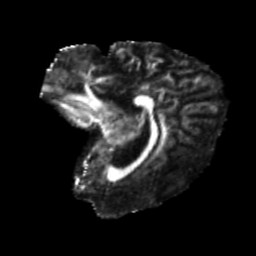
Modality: FA
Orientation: sagittal
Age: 36
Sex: female
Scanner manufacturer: siemens
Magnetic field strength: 3 T
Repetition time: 5.25 s
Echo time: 0.08 s